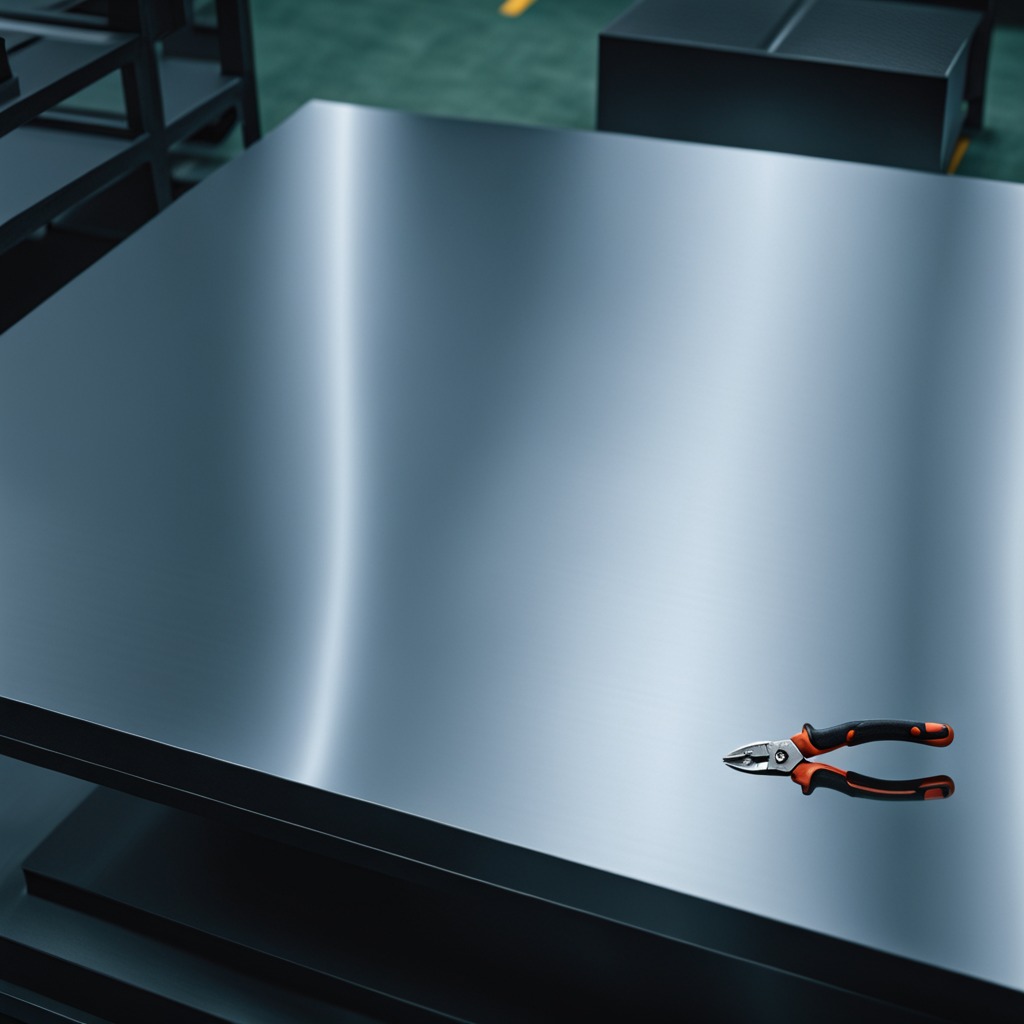
A plier lies on the metal table in a machine shop under fluorescent lights.